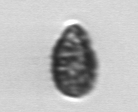
Label: Pseudochattonella_farcimen